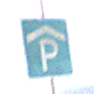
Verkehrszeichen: Parkhaus
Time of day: MorningAfternoon
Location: Outdoor (Suburban)
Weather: PartlyCloudy
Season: NotSpecified
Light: Natural